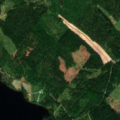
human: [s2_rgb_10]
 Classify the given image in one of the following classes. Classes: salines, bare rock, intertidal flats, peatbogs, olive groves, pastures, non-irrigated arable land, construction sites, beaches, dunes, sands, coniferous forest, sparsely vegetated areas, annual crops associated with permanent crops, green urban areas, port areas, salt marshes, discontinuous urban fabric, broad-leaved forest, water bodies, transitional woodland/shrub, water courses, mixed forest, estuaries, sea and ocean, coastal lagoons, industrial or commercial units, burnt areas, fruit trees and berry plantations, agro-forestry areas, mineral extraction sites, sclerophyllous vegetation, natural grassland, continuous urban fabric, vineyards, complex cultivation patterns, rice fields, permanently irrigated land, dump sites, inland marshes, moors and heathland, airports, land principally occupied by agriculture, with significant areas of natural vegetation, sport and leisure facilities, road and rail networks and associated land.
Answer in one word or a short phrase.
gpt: mixed forest, water bodies